Очень тонкое кольцо массы $m$ и радиуса $r$ равномерно заряжено по своей длине зарядом $q$. В начальный момент времени кольцо покоится горизонтально и освобождается без толчка. Последующее движение кольца происходит в вертикальном поле тяжести Земли, характеризуемом ускорением свободного падения $g$, и в горизонтальном радиальном магнитном поле индукцией $B$. Сопротивлением воздуха пренебречь. Считайте, что плоскость кольца все время остается горизонтальной.
Найдите максимальную скорость центра масс кольца $v_{max}$ за все время движения.
Найдите интервал времени $\Delta t$, прошедший от начала движения до момента первого достиженя максимальной скорости центром масс кольца.
Найдите максимальную высоту $h_{max}$, на которую опустится центр масс кольца за все время движения. Очень тонкое кольцо массы $m$ и радиуса $r$ изготовлено из проводящего материала с удельным сопротивлением $\rho $ и поперечным сечением $s\ll r^2$. В начальный момент времени $t=0$ кольцо покоится горизонтально и освобождается без толчка. Последующее движение кольца происходит в вертикальном поле тяжести Земли, характеризуемом ускорением свободного падения $g$, и в горизонтальном радиальном магнитном поле индукцией $B$. Сопротивлением воздуха пренебречь. Считайте, что плоскость кольца все время остается горизонтальной.
Найдите установившуся скорость центра масс кольца $v_0$ через достаточно большй промежуток времени.
Зависимость силы тока в кольце $I(t)$ от времени $t$ имеет вид $$ $$ $$ I(t)=A_1+B_1\exp(\gamma_1t) $$ I(t)=A_1+B_1\exp(\gamma_1t) $$ I(t)=A_1+B_1\exp(\gamma_1t) $$ $$ I(t)=A_1+B_1\exp(\gamma_1t) $$ $$ I(t)=A_1+B_1\exp(\gamma_1t) $$ Определите постоянные $A_1, B_1$ и $\gamma_1$. Очень тонкое кольцо массы $m$ и радиуса $r$ изготовлено из проводящего материала с удельным сопротивлением $\rho $ и поперечным сечением $s$. Вдоль радиуса кольца сделан разрез шириной $\delta \ll \sqrt{s}\ll r$. В начальный момент времени $t=0$ кольцо покоится горизонтально и освобождается без толчка. Последующее движение кольца происходит в вертикальном поле тяжести Земли, характеризуемом ускорением свободного падения $g$, и в горизонтальном радиальном магнитном поле индукцией $B$. Сопротивлением воздуха пренебречь. Считайте, что плоскость кольца все время остается горизонтальной.
Найдите установившееся ускорение центра масс кольца $a_0$ через достаточно большой промежуток времени.
Зависимость силы тока в кольце $I(t)$ от времени $t$ имеет вид $$ $$ $$ I(t)=A_2+B_2\exp(\gamma_2t) $$ I(t)=A_2+B_2\exp(\gamma_2t) $$ I(t)=A_2+B_2\exp(\gamma_2t) $$ $$ I(t)=A_2+B_2\exp(\gamma_2t) $$ $$ I(t)=A_2+B_2\exp(\gamma_2t) $$ Определите постоянные $A_2, B_2$ и $\gamma_2$.
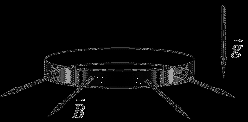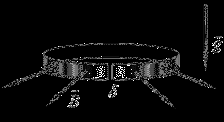
Найдите максимальную скорость центра масс кольца $v_{max}$ за все время движения.
Решение: Под действием силы тяжести центр масс кольца приобретает скорость $v$, направленную вертикально вниз. При этом возникает сила Лоренца $F_{L1}$, приводящая к вращению кольца вокруг собственной оси с угловой скоростью $\omega $, которая в свою очередь приводит к появлению вертикальной составляющей силы Лоренца $F_{L2}$, направленной против силы тяжести вне зависимости от знака заряда кольца. Уравнение движения центра масс кольца имеет вид \begin{equation} m\frac{dv}{dt}=mg-F_{L2}, \end{equation} где сила Лоренца \begin{equation} F_{L1}=qv_{rot}B, \end{equation} а линейная скорость вращения кольца \begin{equation} v_{rot}=\omega r. \end{equation} Таким образом, уравнение движения центра масс кольца имеет вид \begin{equation} m\frac{dv}{dt}=mg-q\omega rB. \end{equation} Уравнение вращательного движения кольца записывается как \begin{equation} I\frac{d\omega }{dt}=M_{L1}, \end{equation} где момент силы Лоренца $F_{L1}$ определяется выражением \begin{equation} M_{L1}=qvBr, \end{equation} а момент инерции самого кольца равен \begin{equation} I=mr^2. \end{equation} Пусть $h$ представляет собой вертикальное смещение центра масс кольца, тогда его скорость равна \begin{equation} v=\frac{dh}{dt}. \end{equation} Собирая вместе уравнения выше и интегрируя по времени с учетом начального условия $\omega =0$ при $h=0$, получаем соотношение \begin{equation} I\omega =qBrh. \end{equation} В момент, когда скорость центра масс кольца максимальна, полная сила в правой части уравнения движения обращается в ноль, что приводит к выражению \begin{equation} mg=qBr{\omega }_0. \end{equation} Используя для этого момента времени соотношение \begin{equation} I{\omega }_0=qBrh_0, \end{equation} применим закон сохранения энергии в следующем виде \begin{equation} mgh_0=\frac{mv^2_\max}{2}+\frac{I{\omega }^2_0}{2}. \end{equation} Решая совместно уравнения уравнения выше, а также выражение для момента инерции, находим максимальную скорость центра масс кольца
Ответ: $ v_\max=\cfrac{mg}{qB} $

Найдите интервал времени $\Delta t$, прошедший от начала движения до момента первого достиженя максимальной скорости центром  масс кольца.
Решение: Подставляя соотношение \eqref{GrindEQ__9_} в уравнение движения центра масс кольца \eqref{GrindEQ__4_} и используя \eqref{GrindEQ__8_}, получаем уравнение гармонических колебаний \begin{equation} m\frac{d^2h}{dt^2}=mg-\frac{{(qB)}^2}{m}h \end{equation} с частотой \begin{equation} {\omega }_L=\frac{qB}{m}. \end{equation} Искомое время представляет собой четверть периода колебаний и составляет $$ \Delta t=\frac{\pi }{{2\omega }_L} $$
Ответ: $ \Delta t=\cfrac{\pi m}{2qB} $

Найдите максимальную высоту $h_{max}$, на которую опустится центр масс кольца за все время движения.
Решение: Начальная скорость центра масс кольца равна нулю и максимальна в момент прохождения положения равновесия, поэтому максимальная высота $h_{max}$, на которую опустится центр масс кольца составляет \begin{equation} h_\max=2h_0=\frac{2gm^2}{q^2B^2}. \end{equation}
Ответ: $ h_\max=\cfrac{2gm^2}{q^2B^2}. $

Найдите установившуся скорость центра масс кольца $v_0$ через достаточно большй промежуток времени.
Решение: Под действием силы тяжести центр масс кольца приобретает скорость $v$, направленную вертикально вниз. При этом в кольце в результате действия магнитного поля возникает индкуционный ток $I$, приводящий к появлению вертикальной силы Лоренца $F_L$, направленной против силы тяжести. Уравнение движения центра масс кольца имеет вид \begin{equation} m\frac{dv}{dt}=mg-F_L, \end{equation} а сила Лоренца определяется выражением \begin{equation} F_L=BIL, \end{equation} с длиной кольца \begin{equation} L=2\pi r. \end{equation} При движении в магнитном поле в кольце возникает электродвижущая сила, равная \begin{equation} \mathrm{ℇ}=\frac{d\mathit{\Phi}}{dt}=BLv, \end{equation} которая по закону Ома приводит к возникновению индукционного тока \begin{equation} \mathrm{ℇ}=IR, \end{equation} где сопротивление кольца равно \begin{equation} R=\rho \frac{L}{s}. \end{equation} В режиме установившегося падения центра кольца его скорость $v=v_0$ остается неизменной, тогда из уравнений выше получаем
Ответ: $ v_0=\cfrac{mg\rho }{2\pi rsB^2} $

Зависимость силы тока в кольце $I(t)$ от времени $t$ имеет вид  $$  I(t)=A_1+B_1\exp(\gamma_1t)  $$  Определите постоянные $A_1, B_1$ и $\gamma_1$.
Решение: Выражая скорость из уравнений п. 4, получаем дифференциальное уравнение \begin{equation} \frac{mR}{BL}\frac{dI}{dt}=mg-BLI, \end{equation} с начальным условием \begin{equation} I\left(0\right)=0. \end{equation} Решением уравнения при этом условии является функция \begin{equation} I\left(t\right)=\frac{mg}{2\pi rB}\left[1-{\mathrm{exp} \left(-\frac{2\pi rsB^2}{m\rho }t\right)}\right]. \end{equation} Таким образом,
Ответ: $ A_1=\cfrac{mg}{2\pi rB}, B_1=-\cfrac{mg}{2\pi rB}, {\gamma }_1=-\cfrac{2\pi rsB^2}{m\rho } $

Найдите установившееся ускорение центра масс кольца $a_0$ через достаточно большой промежуток времени.
Решение: Уравнение движения центра масс кольца по-прежнему описывается уравнениями п. 4, а в кольце также генерируется электродвижущая сила. Однако в данном случае происходит накопление зарядов противоположного знака на торцах разреза, поэтому вместо закона Ома имеем \begin{equation} \mathrm{ℇ}-\frac{q}{C}=IR, \end{equation} где \begin{equation} C=\frac{{\varepsilon }_0S}{\delta }. \end{equation} Так как торцы заряжаются индукционным током, то \begin{equation} I=\frac{dq}{dt}. \end{equation} В установившемся режиме ускорение центра масс кольца будет постоянным, так согласно уравнению движения п. 4 сила тока также будет постоянной. Дифференцируя, получим окончательно установившееся ускорение
Ответ: $ a_0=\cfrac{g}{1+\cfrac{B^2{(2\pi r)}^2{\varepsilon }_0s}{m\delta }} $

Зависимость силы тока в кольце $I(t)$ от времени $t$ имеет вид  $$  I(t)=A_2+B_2\exp(\gamma_2t)  $$  Определите постоянные $A_2, B_2$ и $\gamma_2$.
Решение: Дифференцируя уравнения п. 6, получаем \begin{equation} BL\frac{dv}{dt}=\frac{I}{C}+R\frac{dI}{dt}. \end{equation} Разделив это уравнение на уравнение движения п. 4, получим дифференциальное уравнение для тока в кольце \begin{equation} R\frac{dI}{dt}=gBL-\left(\frac{1}{C}+\frac{B^2L^2}{m}\right)I \end{equation} с начальным условием \begin{equation} I\left(0\right)=0. \end{equation} Решением уравнения выше является функция \begin{equation} I\left(t\right)=\frac{2\pi rg{\varepsilon }_0sB}{\delta \left(1+\frac{B^2{(2\pi r)}^2{\varepsilon }_0s}{m\delta }\right)}\left[1-{\mathrm{exp} \left(-\left(1+\frac{B^2{(2\pi r)}^2{\varepsilon }_0s}{m\delta }\right)\frac{\delta }{2\pi r\rho {\varepsilon }_0}t\right)}\right]. \end{equation} Таким образом,
Ответ: \begin{equation} A_2=\frac{2\pi rg{\varepsilon }_0sB}{\delta \left(1+\frac{B^2{(2\pi r)}^2{\varepsilon }_0s}{m\delta }\right)}, \end{equation} \begin{equation} B_2=-\frac{2\pi rg{\varepsilon }_0sB}{\delta \left(1+\frac{B^2{(2\pi r)}^2{\varepsilon }_0s}{m\delta }\right)}, \end{equation} \begin{equation} {\gamma }_2=-\left(1+\frac{B^2{(2\pi r)}^2{\varepsilon }_0s}{m\delta }\right)\frac{\delta }{2\pi r\rho {\varepsilon }_0}. \end{equation}
Темы:
T, Электромагнетизм, Жаутыковские, 2020, Движение в магнитном поле, Электромагнитная индукция